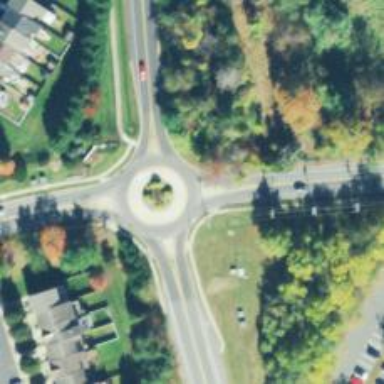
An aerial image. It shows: Secondary road leading to roundabout.